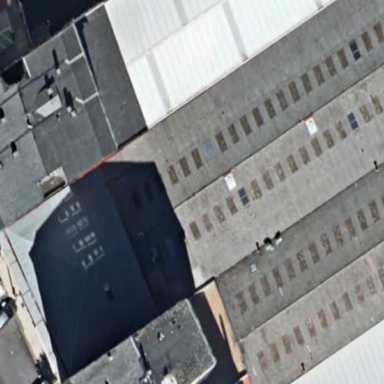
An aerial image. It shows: Warehouse building.